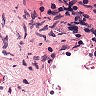
Metastatic tissue present: no